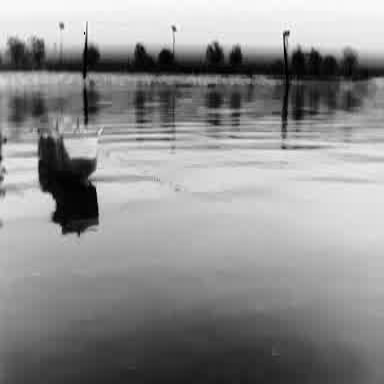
There is a container_ship in the infrared image.